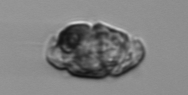
Label: Proterythropsis